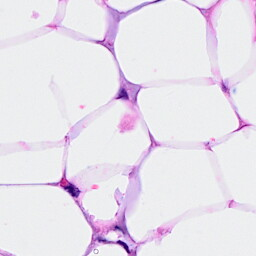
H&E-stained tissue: Breast